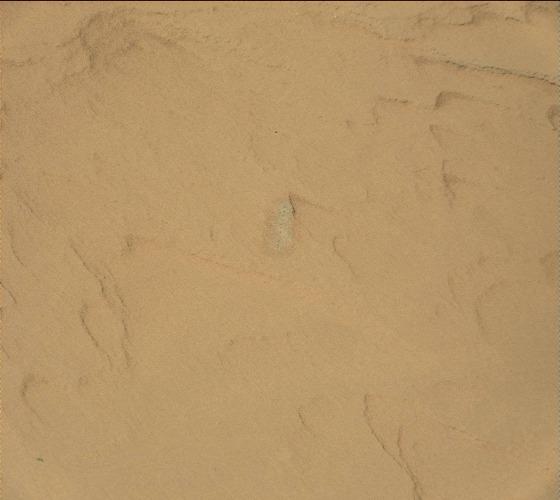
Terrain classes present: Bedrock, Gravel / Sand / Soil